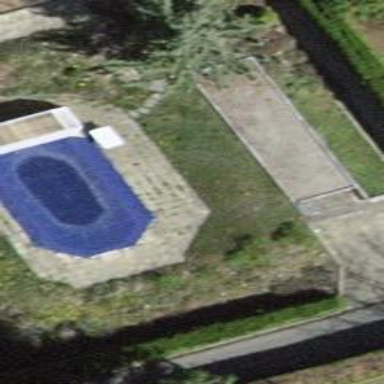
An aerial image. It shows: Swimming pool located in leisure land.